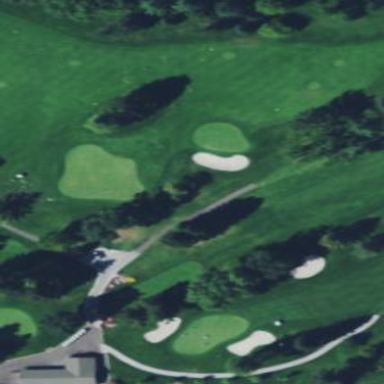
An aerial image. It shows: Golf fairway surrounded by grass.